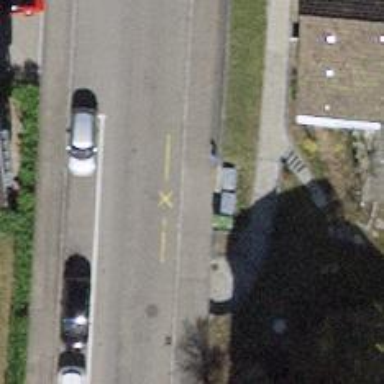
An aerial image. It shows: Steps with paved surface.